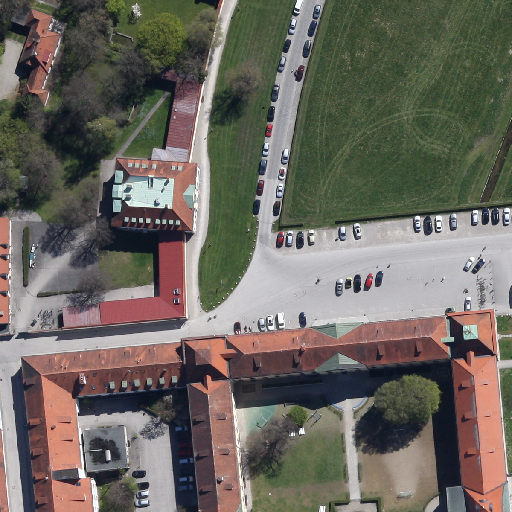
Referring expression: building along the road